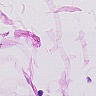
Metastatic tissue present: no